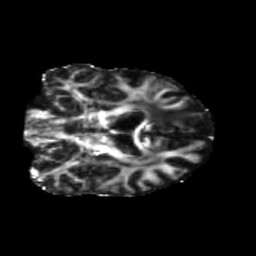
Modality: FA
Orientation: coronal
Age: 56
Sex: male
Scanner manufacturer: siemens
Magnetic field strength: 3 T
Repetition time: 5.25 s
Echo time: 0.08 s